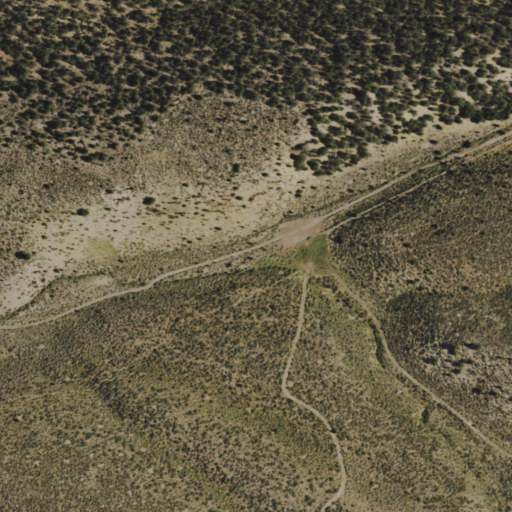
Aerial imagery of valley in Nevada named Pipeline Canyon containing evergreen forest, shrub, and grassland